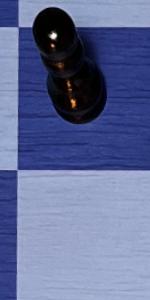
Label: Empty